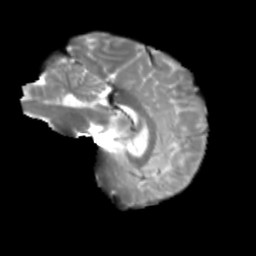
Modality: T2w
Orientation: sagittal
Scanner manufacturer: siemens
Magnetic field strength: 3 T
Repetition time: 4 s
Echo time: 0.0594 s